The plot is a time-scale (wavelet) decomposition of a bearing vibration signal. Determine the bearing's health state. Answer with exactly one of: normal, inner_race, outer_race, ball.
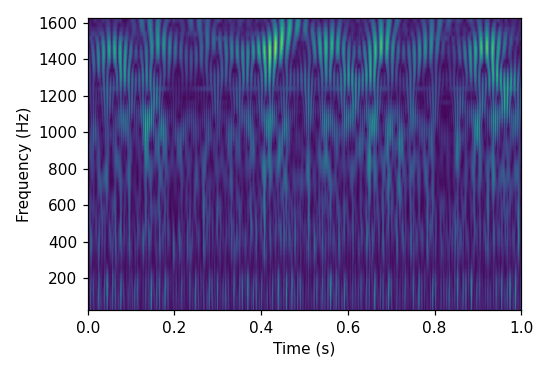
Answer: inner_race